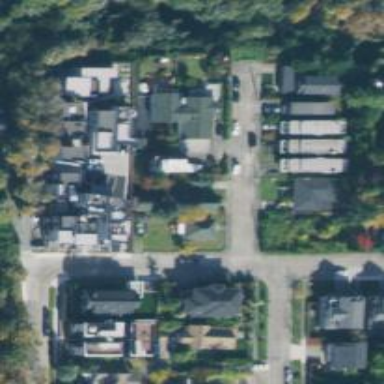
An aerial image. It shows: Residential road with separate sidewalk.